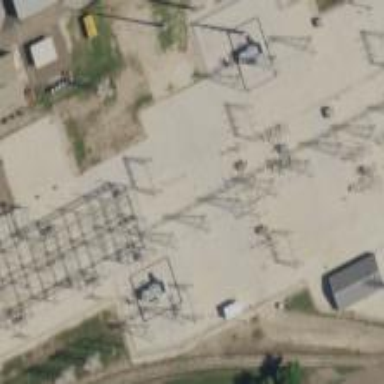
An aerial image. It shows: Switch used for power control.